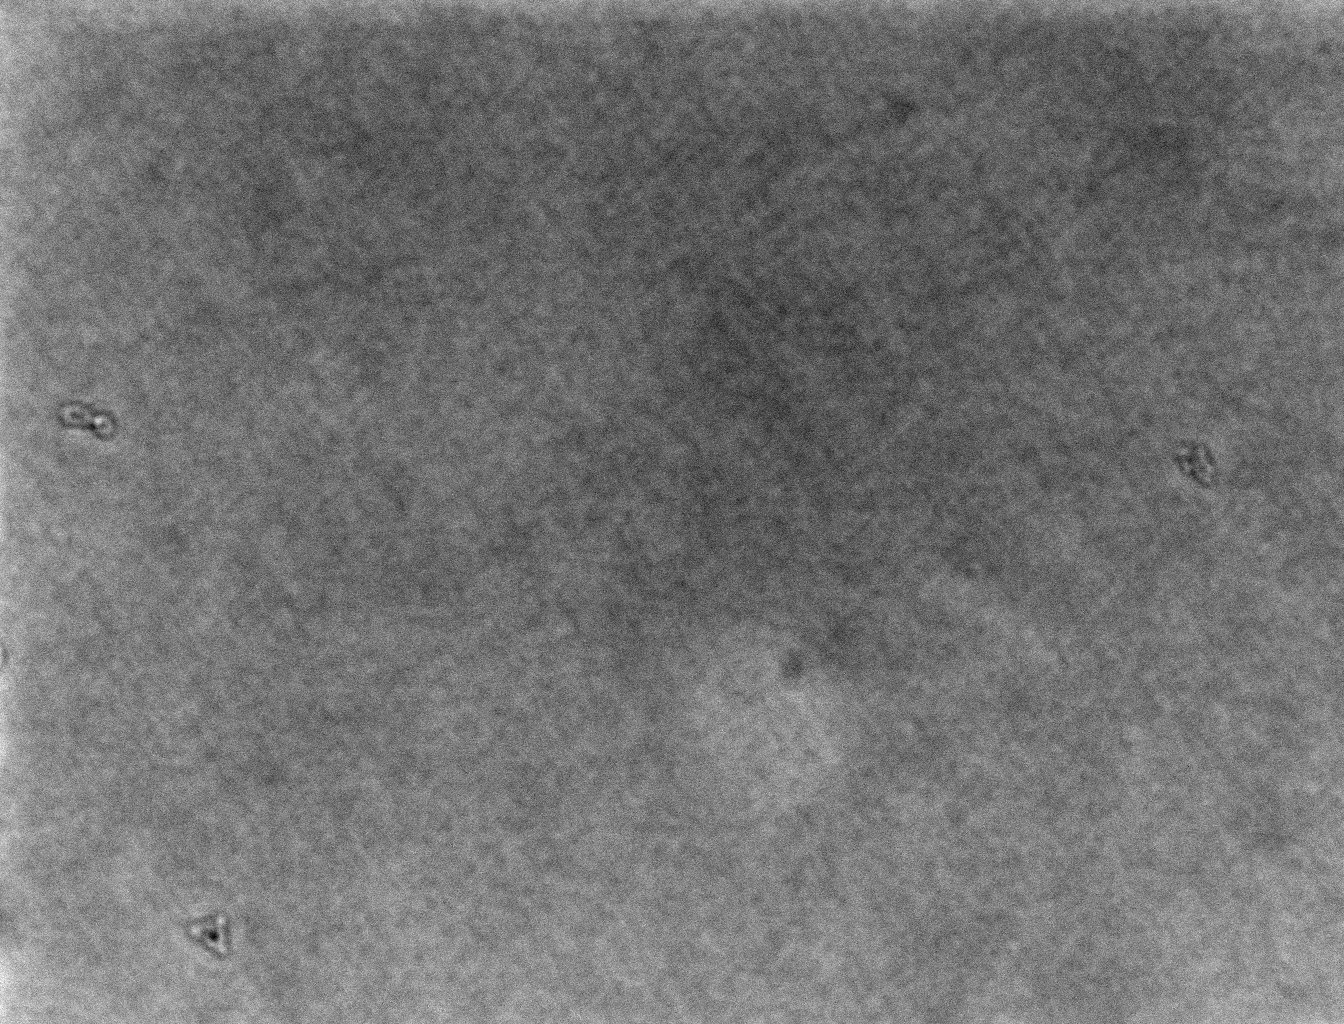
various_fewshot